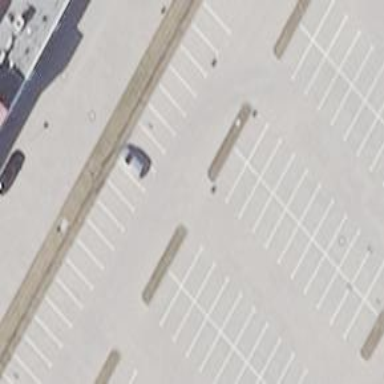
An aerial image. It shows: Road serving as parking aisle.